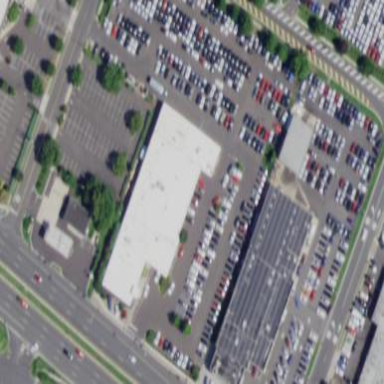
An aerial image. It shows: Building that houses car shop.